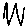
Label: zigzag